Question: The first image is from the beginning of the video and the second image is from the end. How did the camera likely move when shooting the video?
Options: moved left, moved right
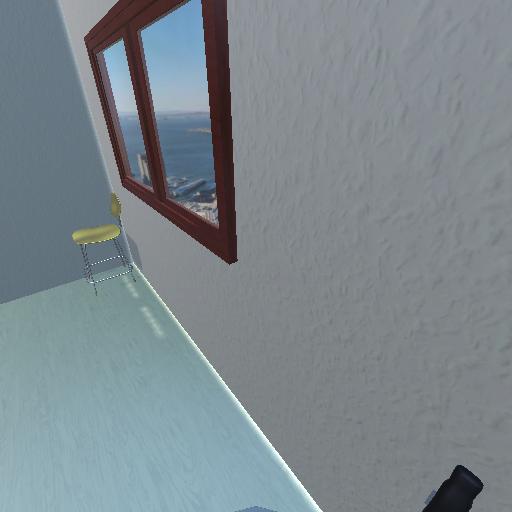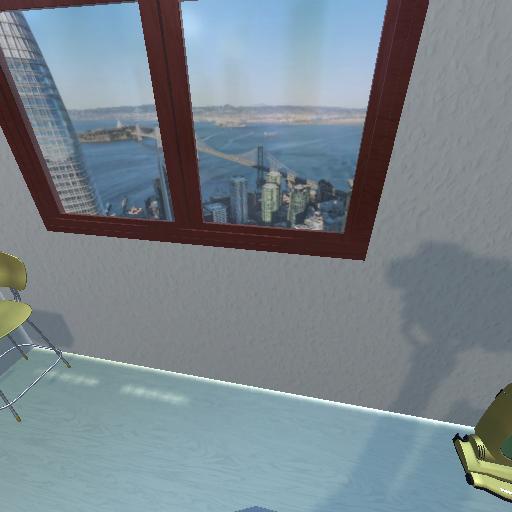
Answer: moved left